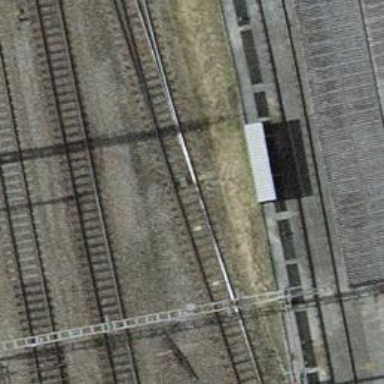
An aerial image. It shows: Single track railway siding.